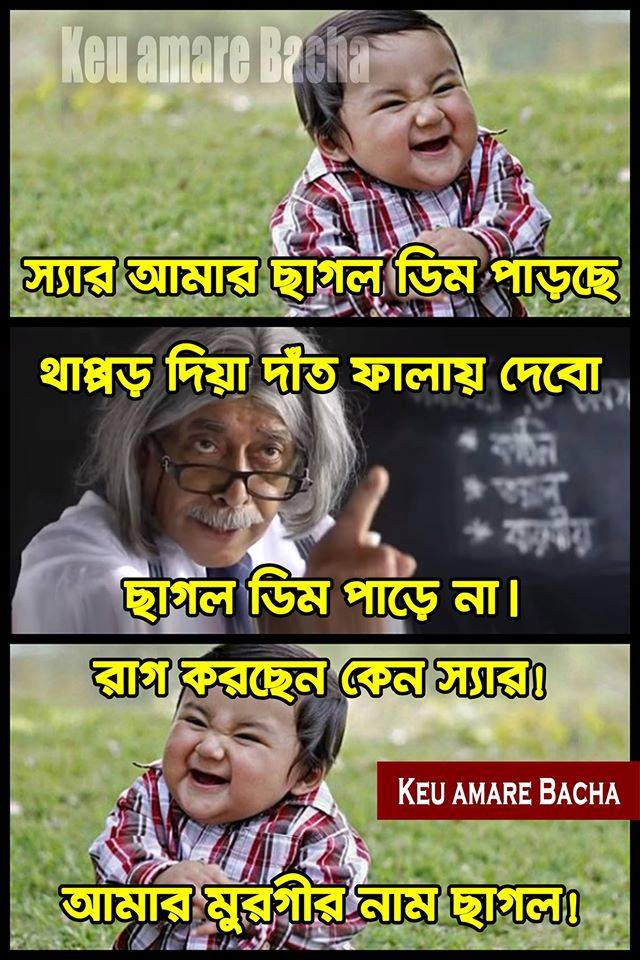
Caption: স্যার আমার ছাগল ডিম পাড়ছে থাপ্পড় দিয়া দাত ফালায় দেবো ছাগল ডিম পাড়ে না। রাগ করছেন কেন স্যার! আমার মুরগির নাম ছাগল!
Label: non-hate